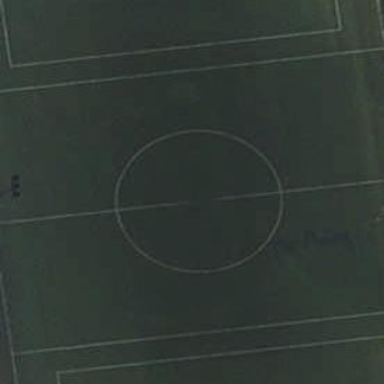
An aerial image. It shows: Soccer pitch for leisureland activities.